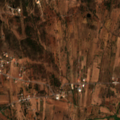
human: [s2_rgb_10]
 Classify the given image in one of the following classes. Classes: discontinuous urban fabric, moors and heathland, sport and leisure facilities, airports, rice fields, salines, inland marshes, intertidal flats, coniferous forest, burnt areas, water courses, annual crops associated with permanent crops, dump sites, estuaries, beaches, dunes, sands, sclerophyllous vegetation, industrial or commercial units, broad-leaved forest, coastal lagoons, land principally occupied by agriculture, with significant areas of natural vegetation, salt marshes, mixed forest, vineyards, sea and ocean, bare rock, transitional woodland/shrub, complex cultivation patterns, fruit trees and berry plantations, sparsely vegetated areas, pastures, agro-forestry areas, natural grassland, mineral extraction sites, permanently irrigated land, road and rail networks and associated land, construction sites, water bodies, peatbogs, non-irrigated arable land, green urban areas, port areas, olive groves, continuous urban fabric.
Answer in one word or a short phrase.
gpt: complex cultivation patterns, land principally occupied by agriculture, with significant areas of natural vegetation